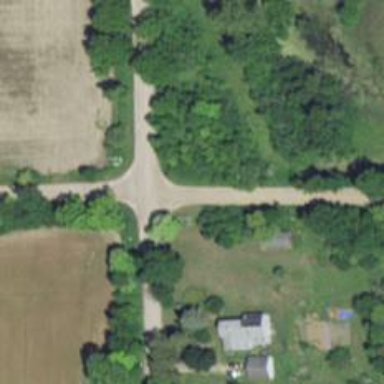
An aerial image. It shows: Road with stop sign.